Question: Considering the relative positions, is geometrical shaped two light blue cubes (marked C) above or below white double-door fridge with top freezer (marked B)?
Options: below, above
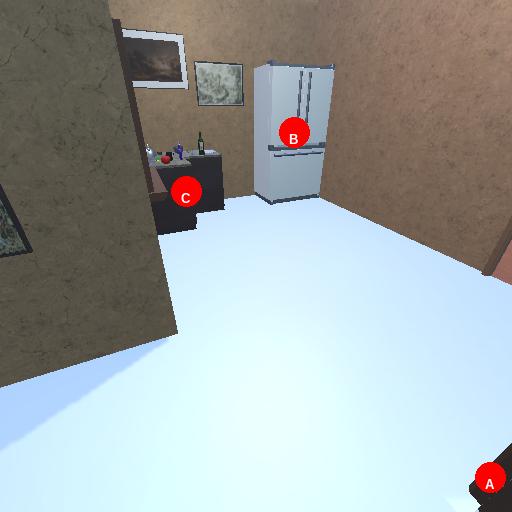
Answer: below